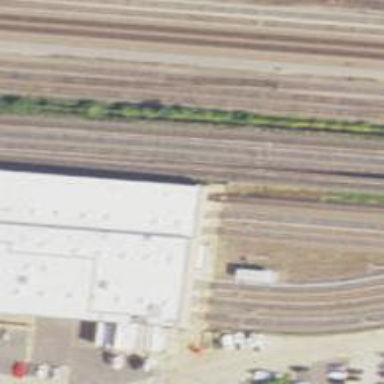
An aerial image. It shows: Building passage tunnel under electrified rail in service yard.